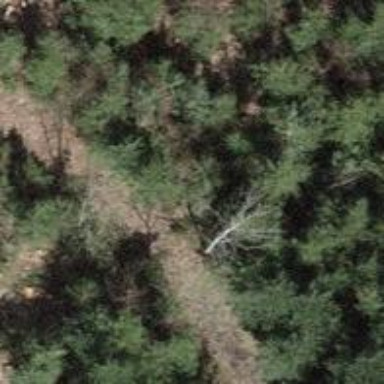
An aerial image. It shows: Unpaved path with track type of grade 4.